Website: lowes
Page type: order-returns
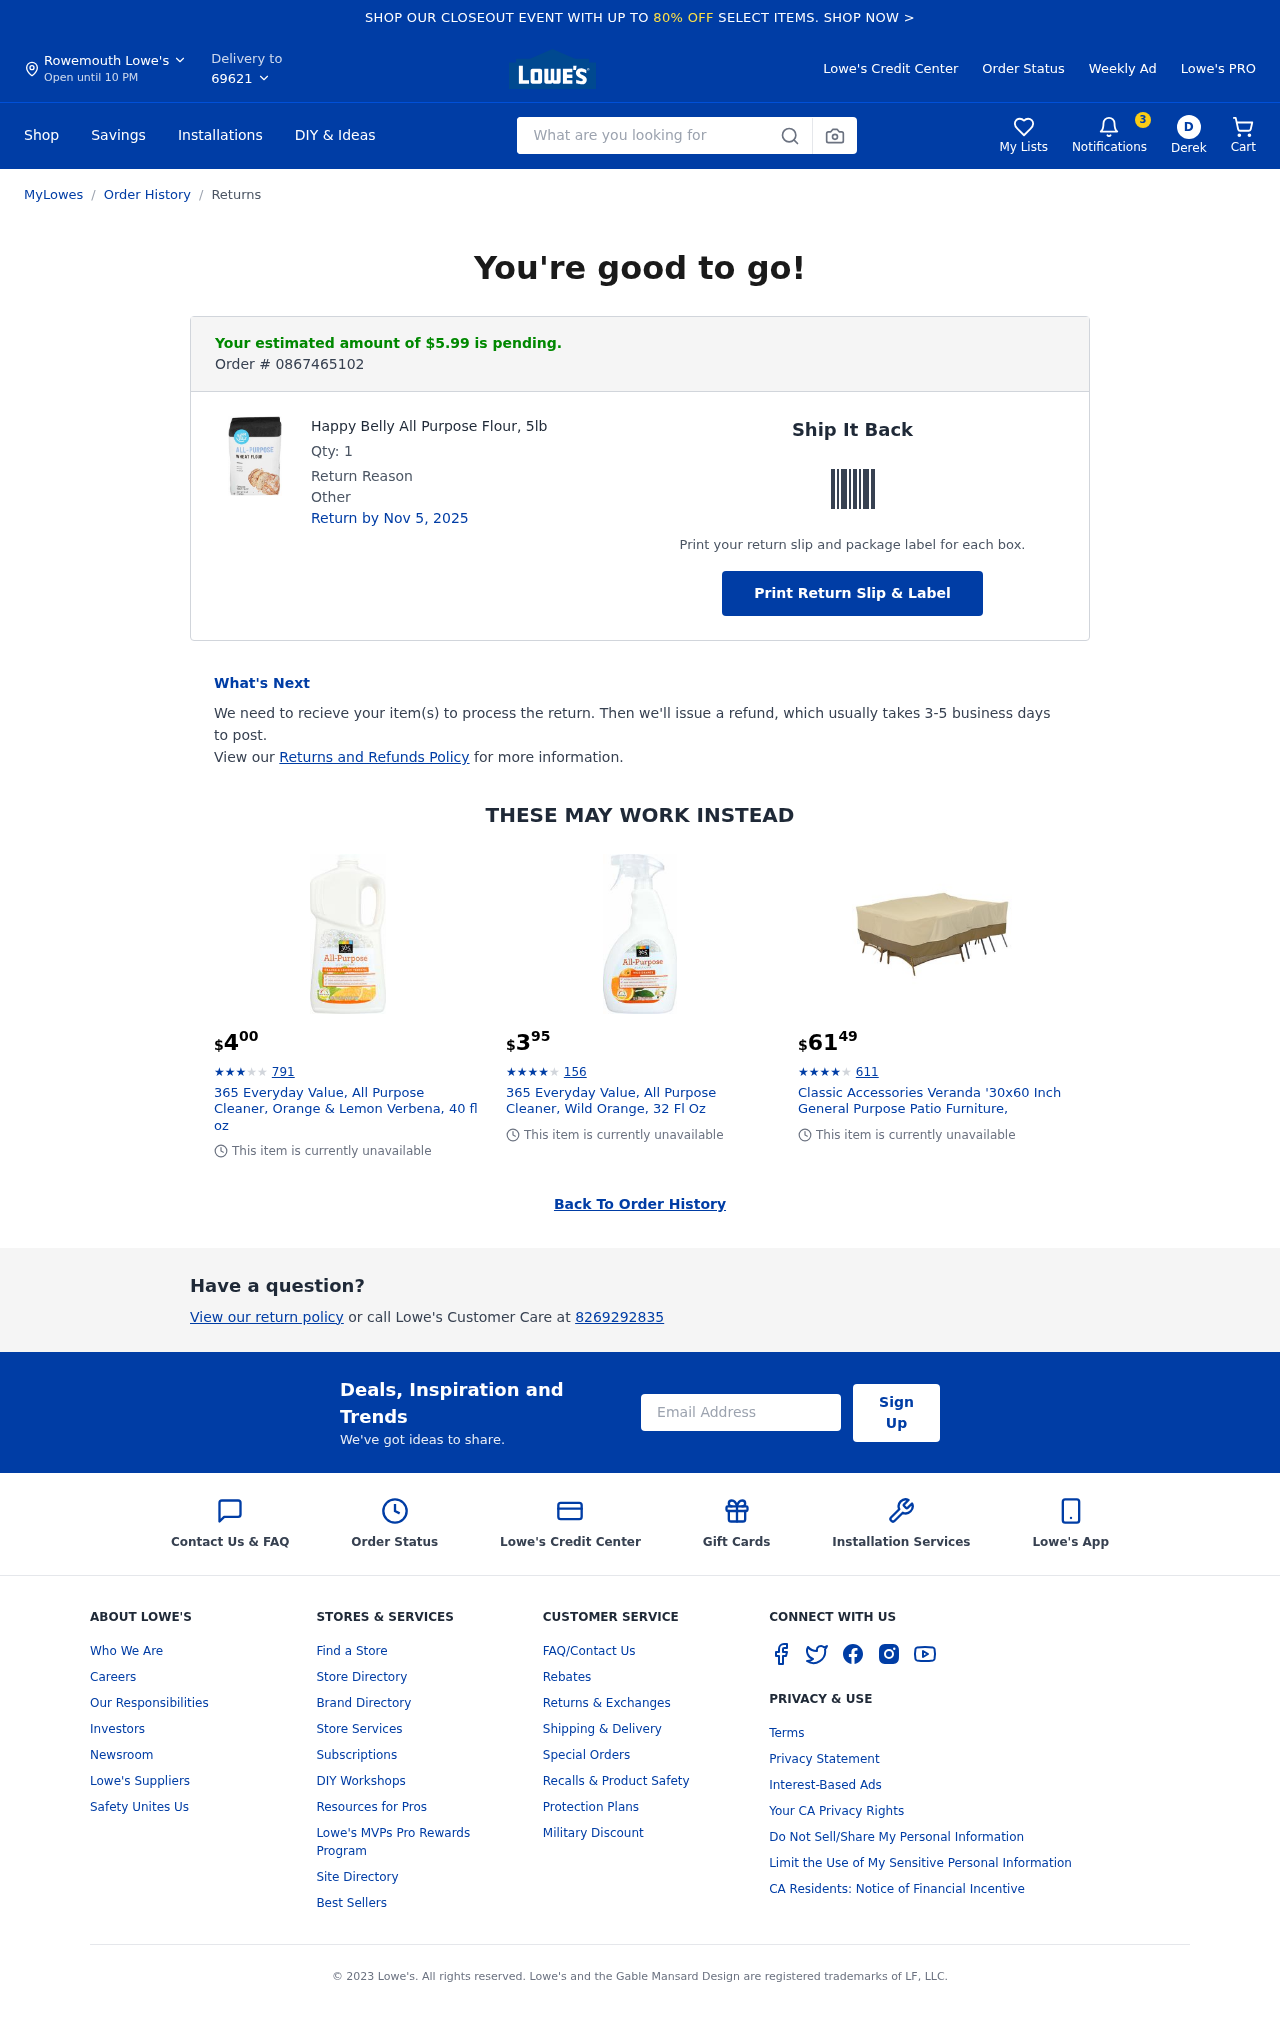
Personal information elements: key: PII_CITY
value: Rowemouth
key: PII_EMAIL
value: derekbrooks@gmail.com
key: PII_FIRSTNAME
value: Derek
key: PII_PHONE
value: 8269292835
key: PII_POSTCODE
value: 69621
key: PII_FIRSTNAME_INITIAL
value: D
Product elements: key: PRODUCT1_NAME
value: Happy Belly All Purpose Flour,  5lb
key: PRODUCT1_QUANTITY
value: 1
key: PRODUCT2_NAME
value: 365 Everyday Value, All Purpose Cleaner, Orange & Lemon Verbena, 40 fl oz
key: PRODUCT2_NUM_RATINGS
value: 791
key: PRODUCT2_PRICE
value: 4
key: PRODUCT2_RATING
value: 3.5
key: PRODUCT3_NAME
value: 365 Everyday Value, All Purpose Cleaner, Wild Orange, 32 Fl Oz
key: PRODUCT3_NUM_RATINGS
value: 156
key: PRODUCT3_PRICE
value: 3.95
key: PRODUCT3_RATING
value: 4.4
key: PRODUCT4_NAME
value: Classic Accessories Veranda '30x60 Inch General Purpose Patio Furniture,
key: PRODUCT4_NUM_RATINGS
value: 611
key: PRODUCT4_PRICE
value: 61.49
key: PRODUCT4_RATING
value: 4.1
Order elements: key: ORDER_NUM_ITEMS
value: Cart
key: ORDER_TOTAL
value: Your estimated amount of $5.99 is pending.
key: ORDER_ID
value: Order # 0867465102
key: ORDER_RETURN_BY_DATE
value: Return by Nov 5, 2025
Search elements: key: HEADER_SEARCH
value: What are you looking for
Other elements: key: NOTIFICATION_COUNT
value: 3